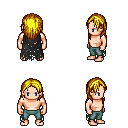
a pixel art fantasy rpg character, male body template, human, light skin, black tattered cape, teal pants, blonde long hairstyle, four views (front, back, left, right), 2x2 character sprite sheet, small pixel art, hard edges, no anti-aliasing